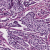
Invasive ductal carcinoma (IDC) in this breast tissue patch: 1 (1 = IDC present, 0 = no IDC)